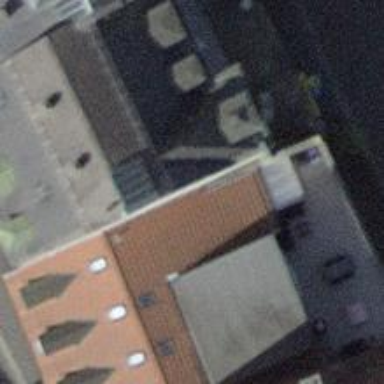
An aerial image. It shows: Pub.